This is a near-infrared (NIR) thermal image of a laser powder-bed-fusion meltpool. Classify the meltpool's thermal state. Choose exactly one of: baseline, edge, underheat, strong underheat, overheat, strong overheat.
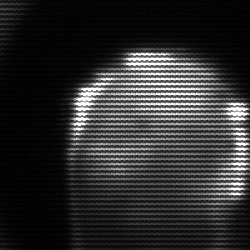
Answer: edge